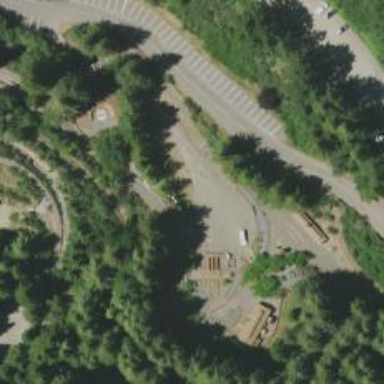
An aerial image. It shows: Miniature railway.